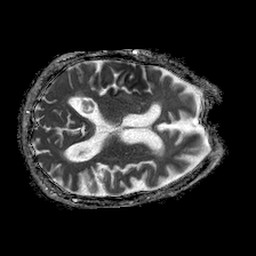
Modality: ADC
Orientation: axial
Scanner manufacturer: philips
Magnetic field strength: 1.5 T
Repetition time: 4.6 s
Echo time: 0.08631 s